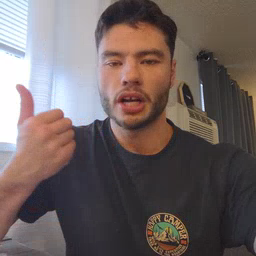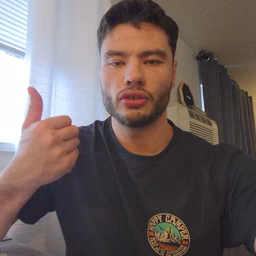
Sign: better